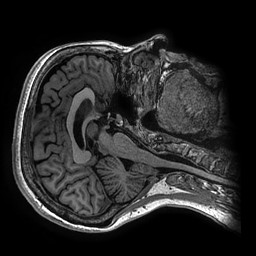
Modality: T1w
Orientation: axial
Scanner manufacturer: ge
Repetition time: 7.6 s
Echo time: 0.003 s